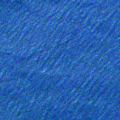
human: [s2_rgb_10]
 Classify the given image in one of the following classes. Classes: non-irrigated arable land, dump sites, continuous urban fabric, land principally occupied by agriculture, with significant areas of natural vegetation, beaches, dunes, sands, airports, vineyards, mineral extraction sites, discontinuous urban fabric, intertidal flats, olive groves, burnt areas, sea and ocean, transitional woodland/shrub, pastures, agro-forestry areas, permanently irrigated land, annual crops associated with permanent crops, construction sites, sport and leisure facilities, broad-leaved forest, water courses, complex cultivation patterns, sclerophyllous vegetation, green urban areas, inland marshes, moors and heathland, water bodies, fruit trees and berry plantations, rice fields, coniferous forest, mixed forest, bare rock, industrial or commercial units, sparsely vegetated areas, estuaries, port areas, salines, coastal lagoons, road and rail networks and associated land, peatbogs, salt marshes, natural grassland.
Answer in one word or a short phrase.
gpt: sea and ocean